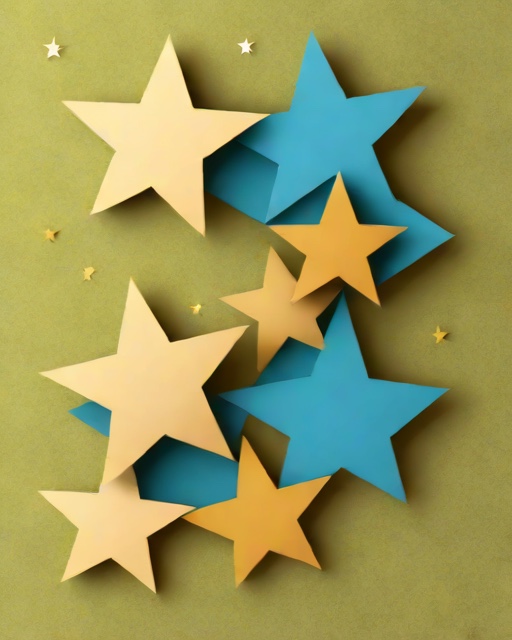
Category: Graduation